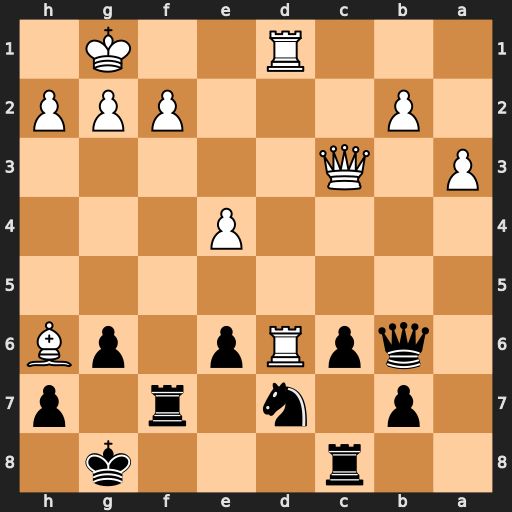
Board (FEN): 2r3k1/1p1n1r1p/1qpRp1pB/8/4P3/P1Q5/1P3PPP/3R2K1
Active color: b
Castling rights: -
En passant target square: -
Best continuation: Qxf2+ Kh1 Qf1+ Rxf1 Rxf1#